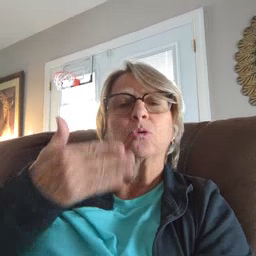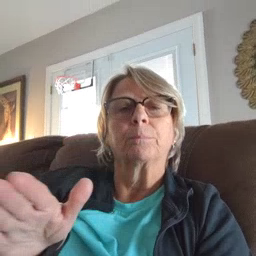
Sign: bedroom